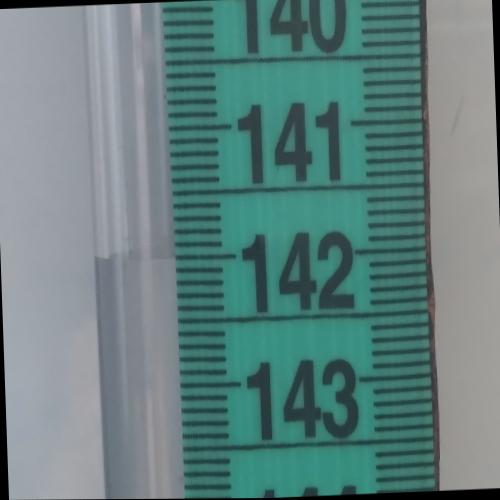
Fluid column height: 142.0 cm